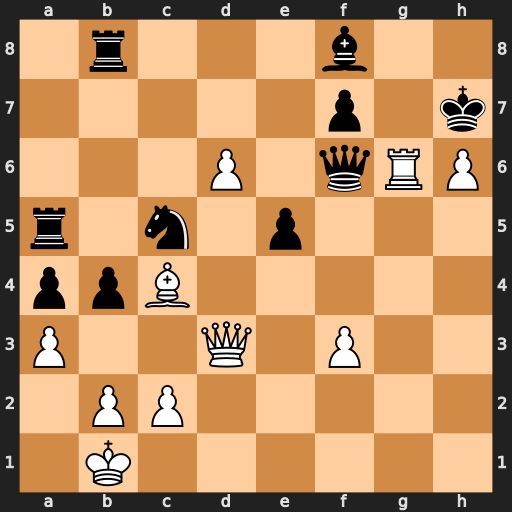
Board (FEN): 1r3b2/5p1k/3P1qRP/r1n1p3/ppB5/P2Q1P2/1PP5/1K6
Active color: w
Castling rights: -
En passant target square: -
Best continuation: Rg7+ Kxh6 Qh7#